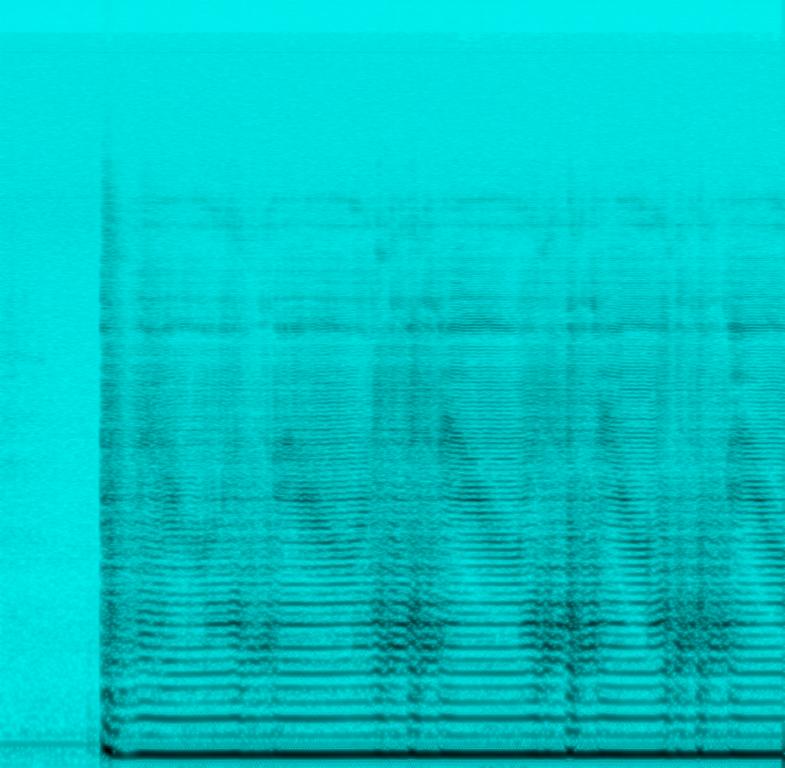
The low quality recording features a repetitive didgeridoo melody. The recording is noisy and in mono, since it was probably recorded with a phone, and it sounds really low in frequency.